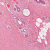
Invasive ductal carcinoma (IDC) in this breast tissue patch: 0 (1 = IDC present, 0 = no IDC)